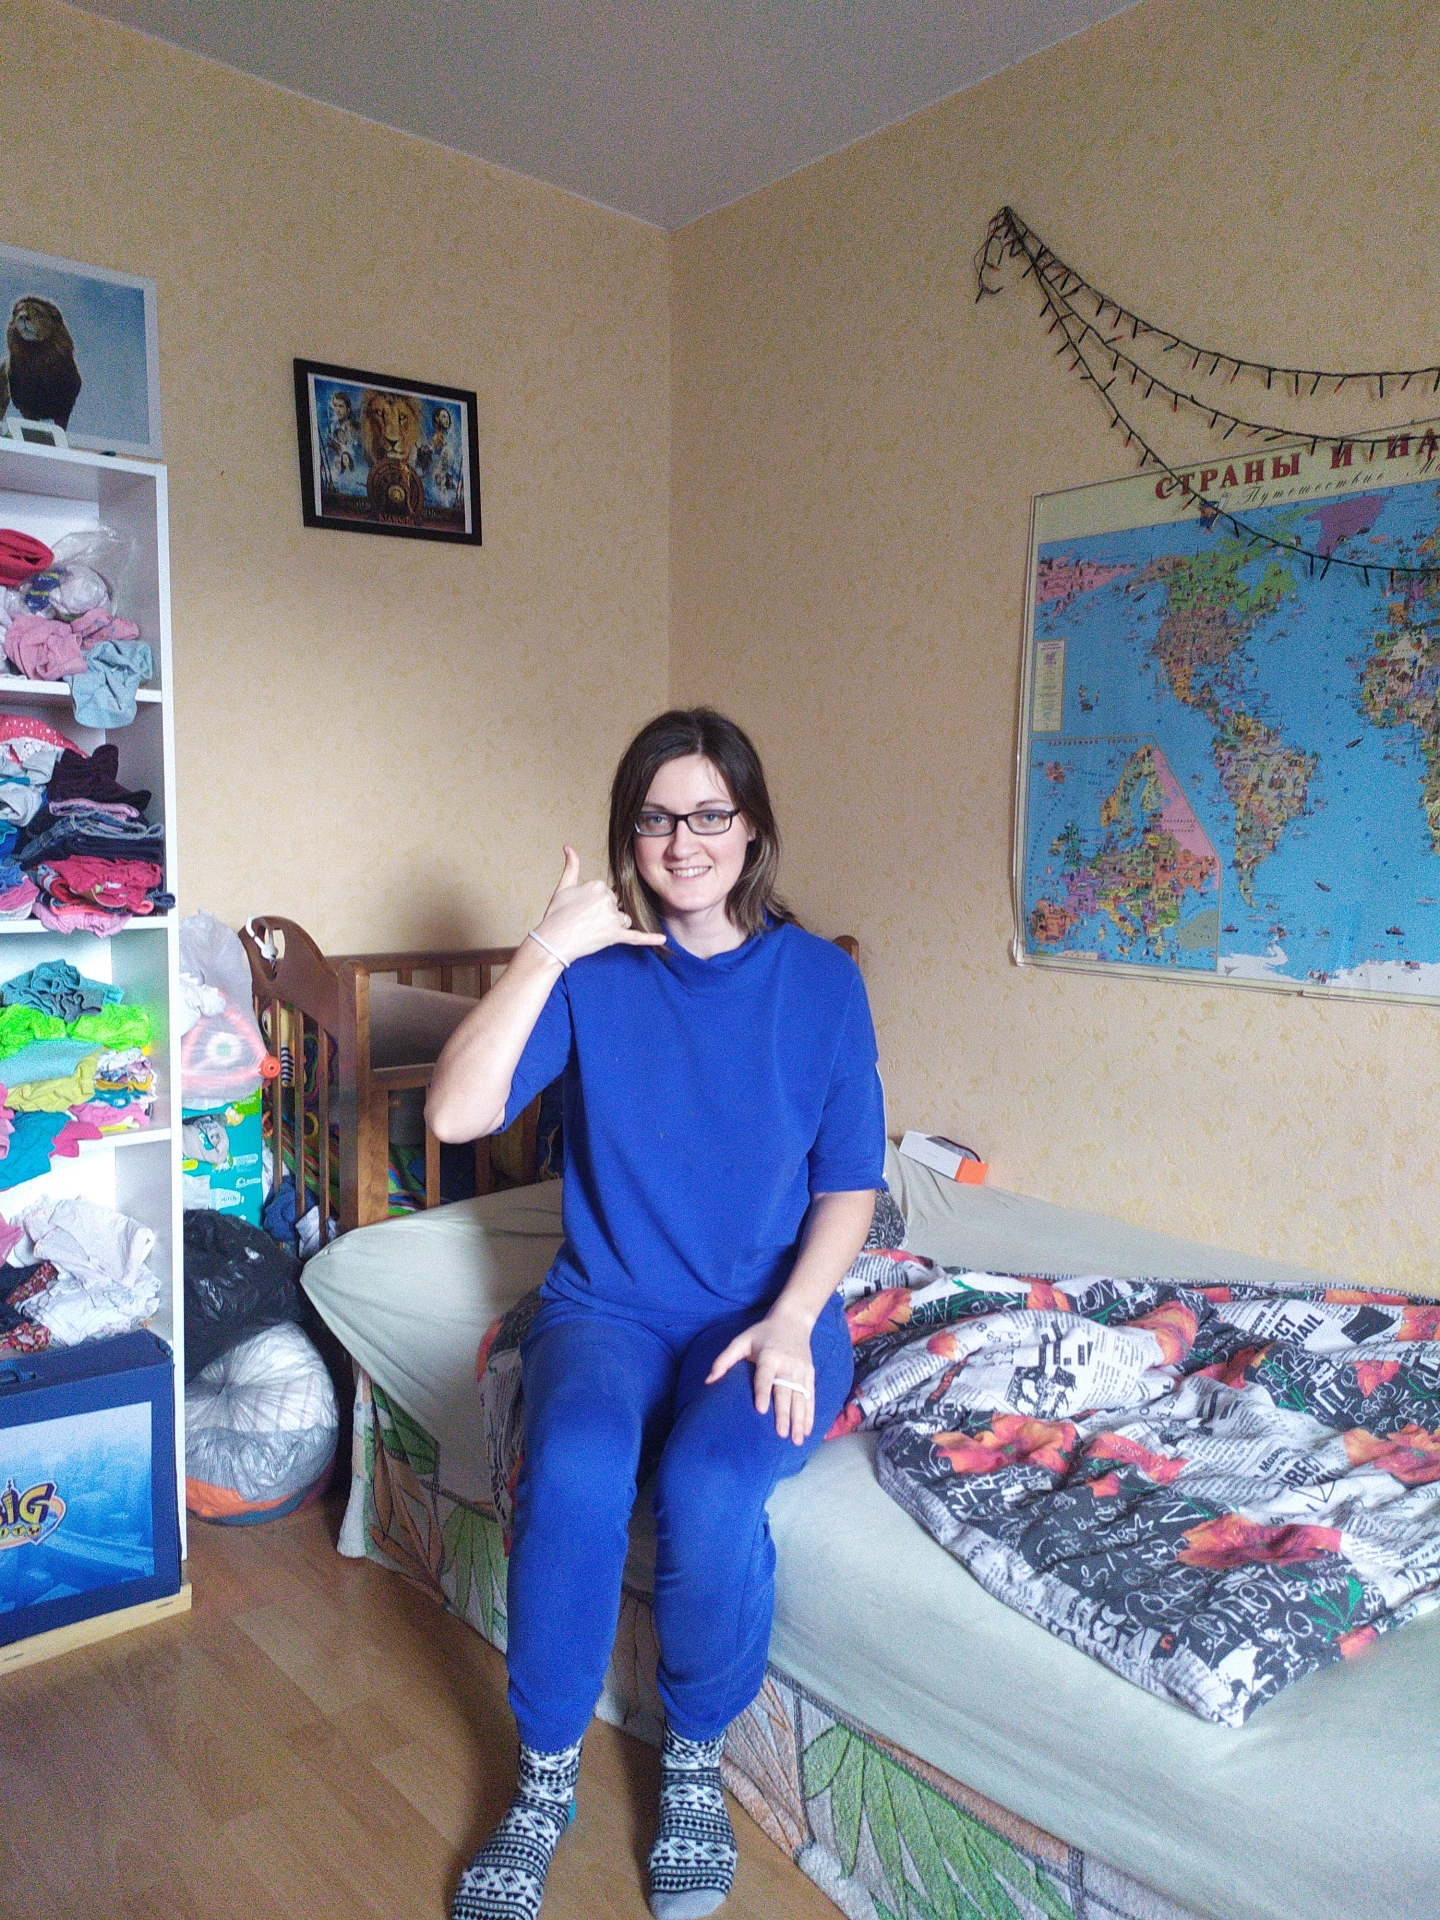
Label: noise